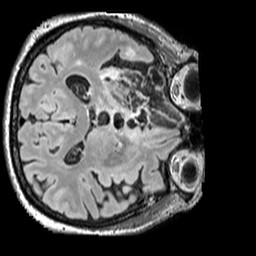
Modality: FLAIR
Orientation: axial
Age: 64
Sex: male
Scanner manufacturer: siemens
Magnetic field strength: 3 T
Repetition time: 5 s
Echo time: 0.387 s